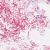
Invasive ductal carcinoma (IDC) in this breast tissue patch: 0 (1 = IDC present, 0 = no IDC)